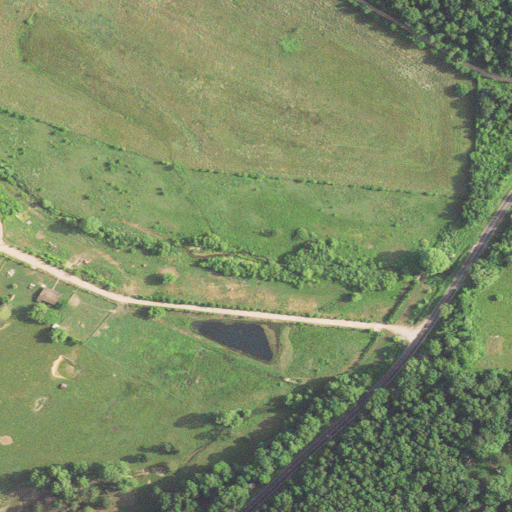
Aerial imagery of valley in Missouri named Thomas Hollow containing pasture, open development, deciduous forest, mixed forest, low intensity development, herbaceous wetlands, and evergreen forest